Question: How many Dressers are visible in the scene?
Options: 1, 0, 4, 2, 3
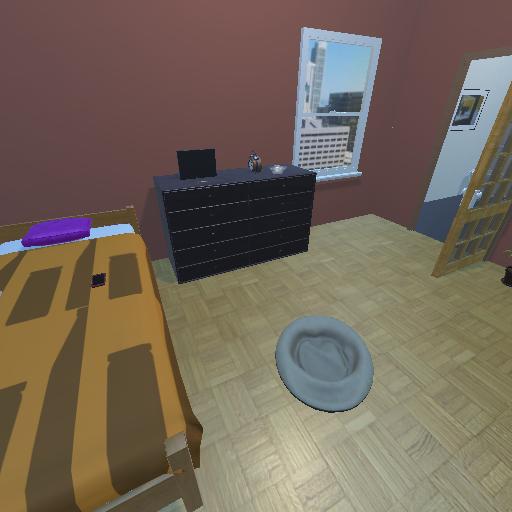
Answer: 1